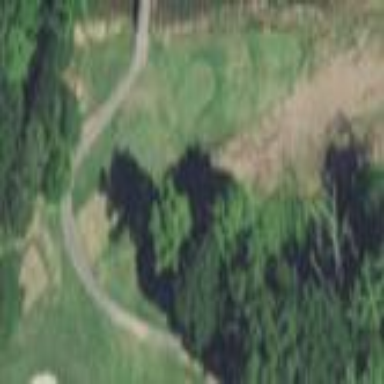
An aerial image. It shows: Rough area on grassy golf course.